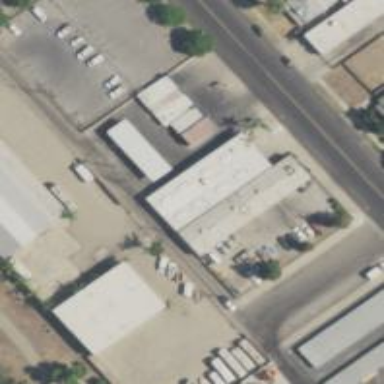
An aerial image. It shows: Industrial area featuring car wash facility.